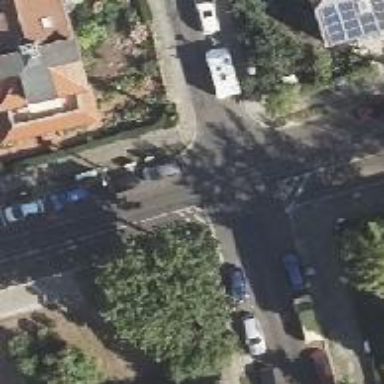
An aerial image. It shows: Residential road with asphalt surface and sidewalks on both sides.